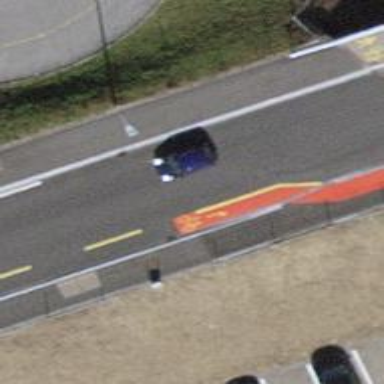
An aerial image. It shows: Tertiary road with asphalt surface and separate sidewalk.